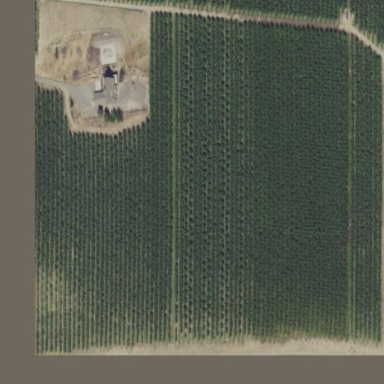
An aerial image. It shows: Vineyard with grape crops.